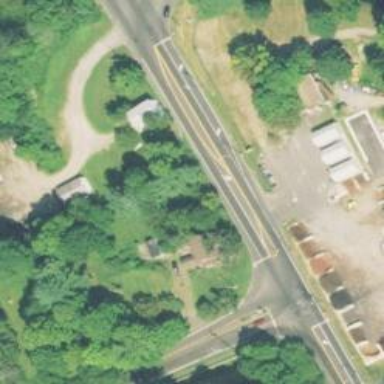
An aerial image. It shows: Asphalt road classified as trunk highway.